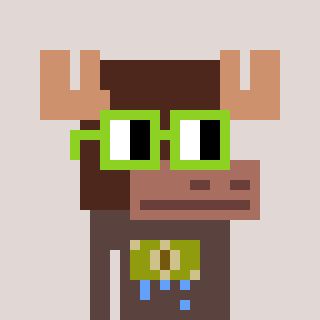
a pixel art character with square light green glasses, a moose-shaped head and a darkbrown-colored body on a warm background